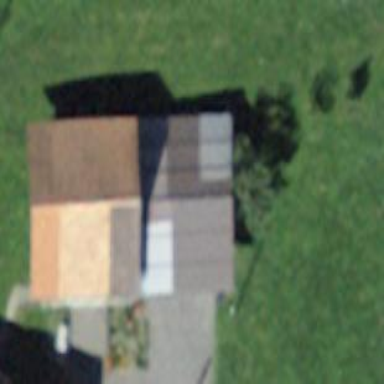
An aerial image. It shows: Rural barn.